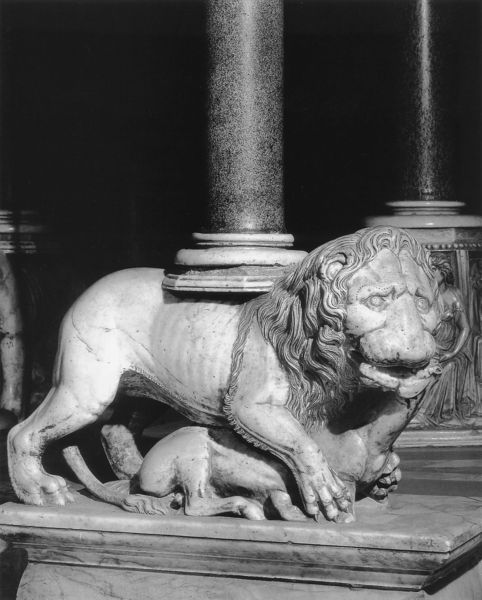
Titel: Kanzel des Doms in Siena
Künstler: Niccolò Pisano
Standort: Siena, Dom (EU - I - Toskana)
Schlagwörter: kampf, schatten, marmor, pfeiler, säule, tier, augen, gesicht, sockel, kirche, pferd, skulptur, mähne, schwanz, relief, italien, last, pfoten, plastik, podest, stütze, lamm, krallen, portal, pfote, erlegt, kanzel, maul, fressen, getötet, karyatide, löwe, opfer, töten, basis, träger, tatze, gnu, kagd